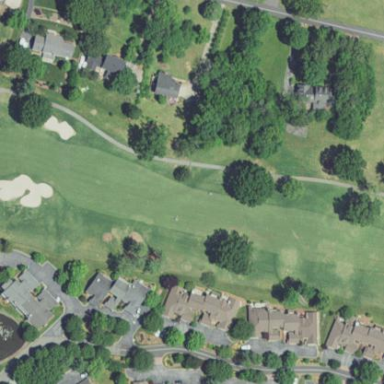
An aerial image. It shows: Golf fairway surrounded by grass.